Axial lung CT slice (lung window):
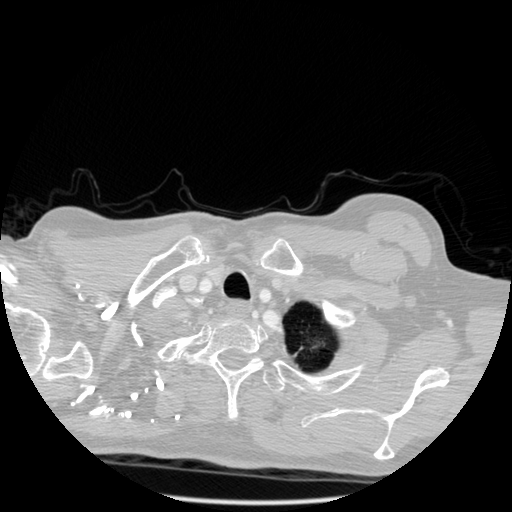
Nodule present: no